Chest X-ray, AP view. Patient: 22 years old, sex M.
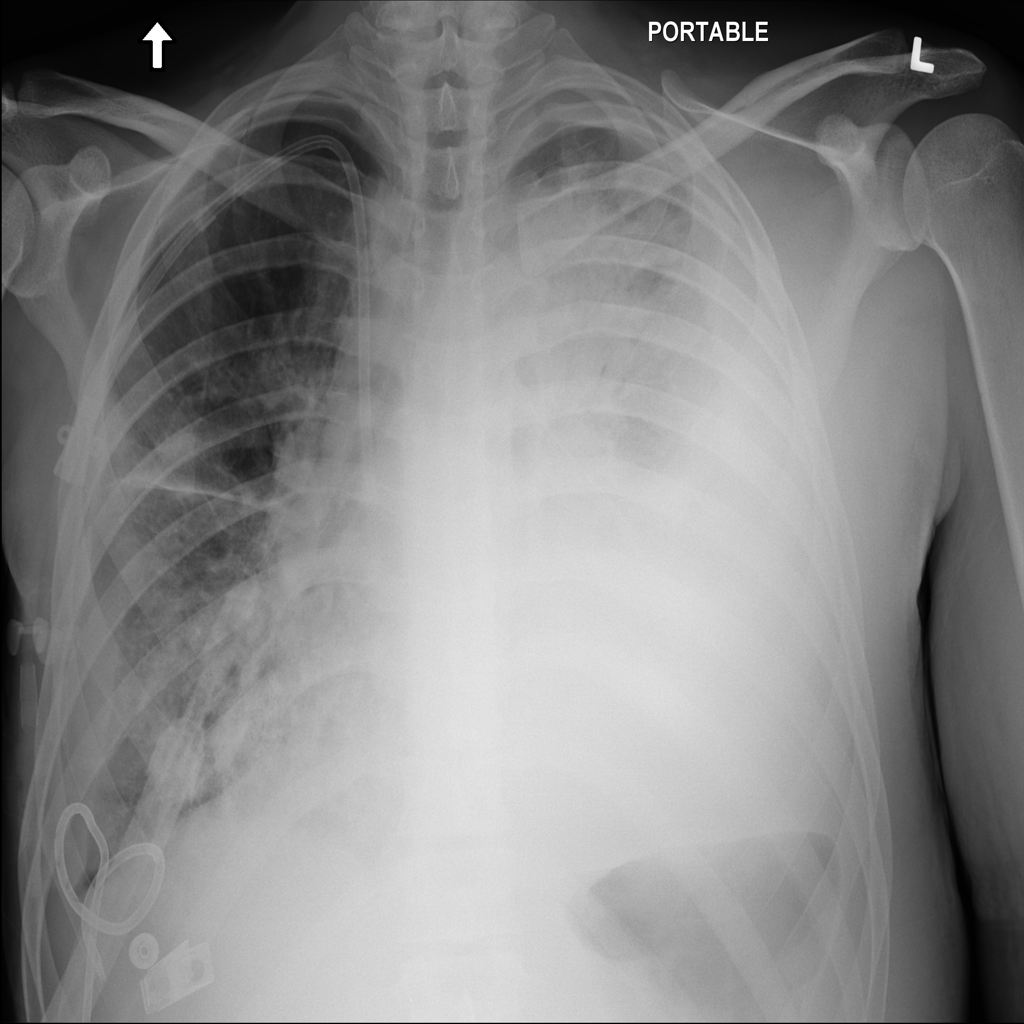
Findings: Infiltration